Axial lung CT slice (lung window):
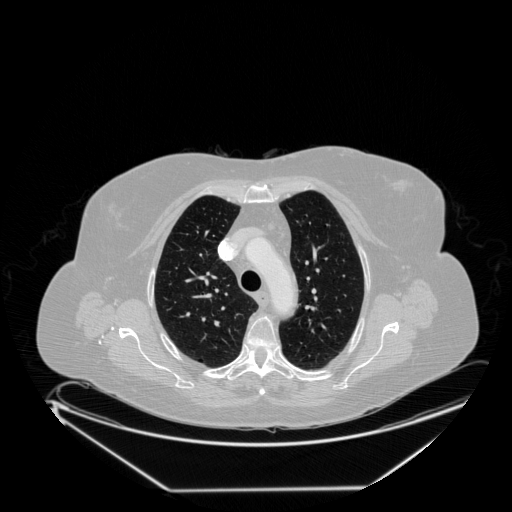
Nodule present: no